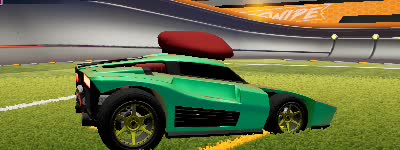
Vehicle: breakout